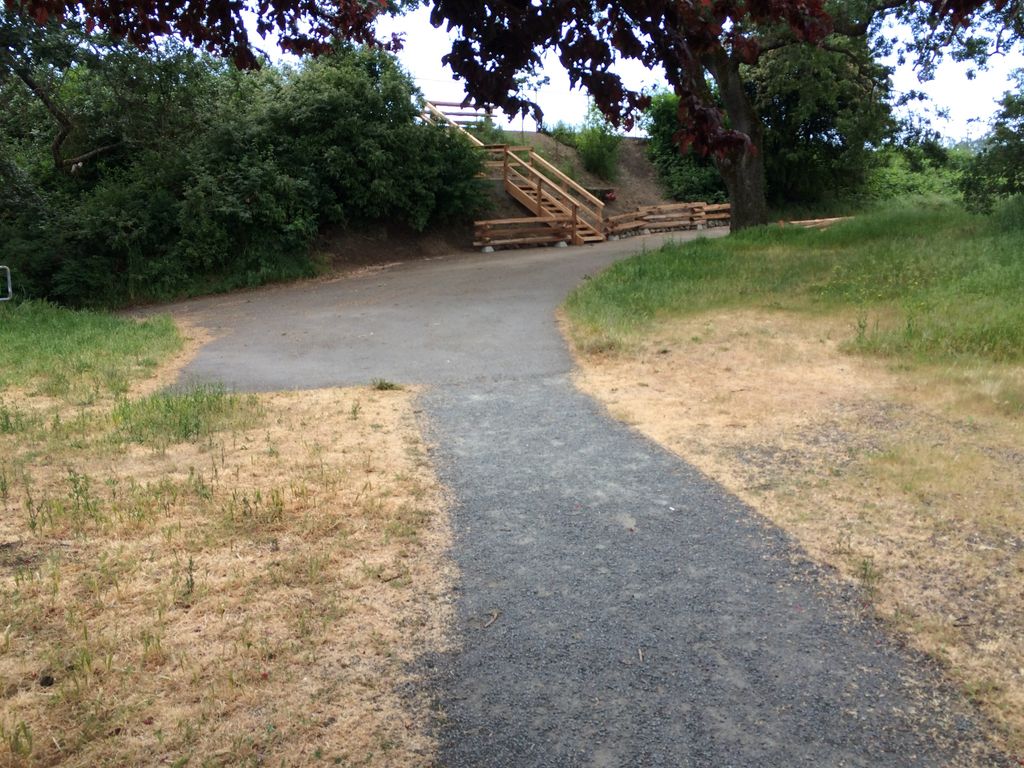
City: victoria